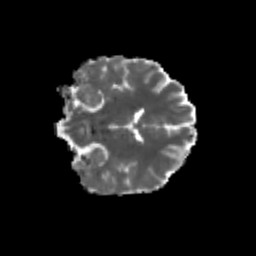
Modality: MD
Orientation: coronal
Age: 24
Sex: male
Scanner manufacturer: siemens
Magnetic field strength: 3 T
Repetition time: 3.5 s
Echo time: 0.113 s